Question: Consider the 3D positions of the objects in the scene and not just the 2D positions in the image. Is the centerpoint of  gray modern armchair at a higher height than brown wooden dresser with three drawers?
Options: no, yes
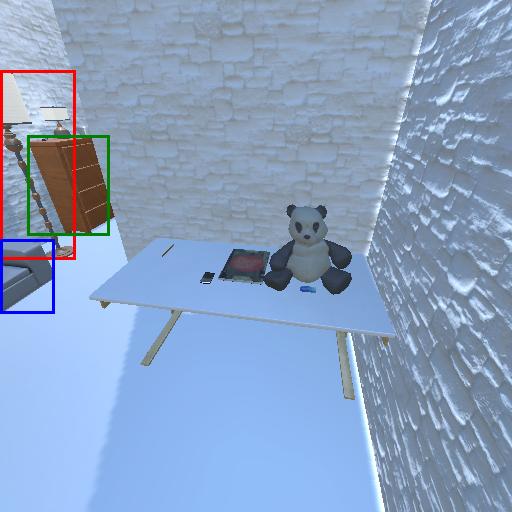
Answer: no